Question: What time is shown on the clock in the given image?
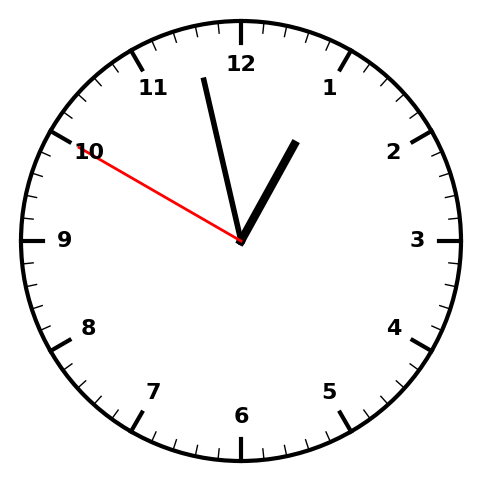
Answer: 12:57:50